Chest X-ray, PA view. Patient: 58 years old, sex M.
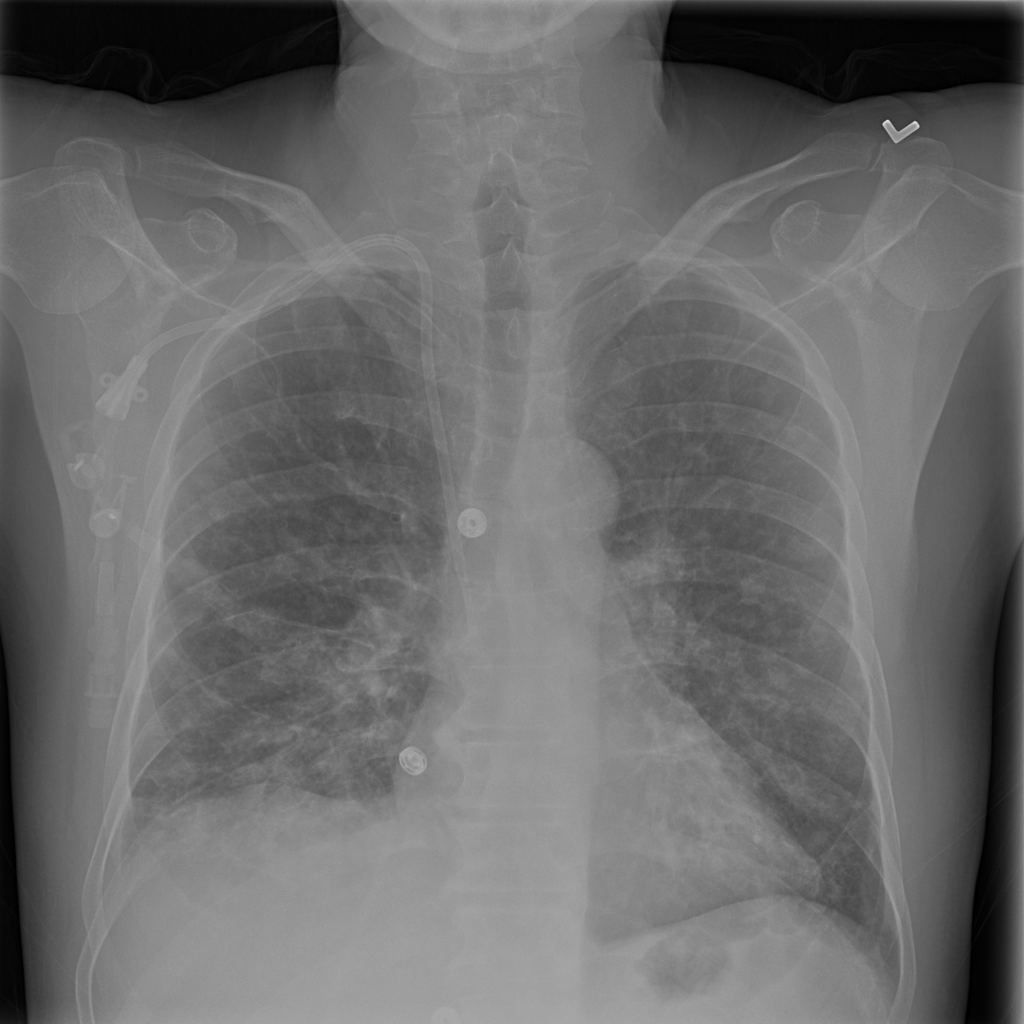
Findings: Nodule